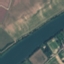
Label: River